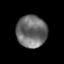
Tissue: prostate
Cell type: Epithelial cells
Senescence score: 0.3177
Nuclear area (px): 946
Mean DAPI intensity: 109.759